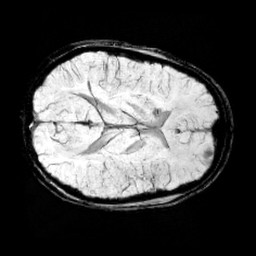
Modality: minIP
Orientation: axial
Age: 10
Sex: female
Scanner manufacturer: siemens
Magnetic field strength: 3 T
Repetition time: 0.027 s
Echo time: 0.02 s